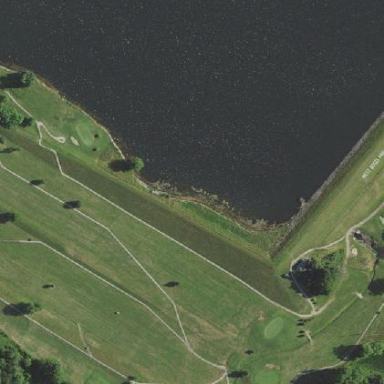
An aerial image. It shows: Parking area near leisure land which is 9-hole golf course.